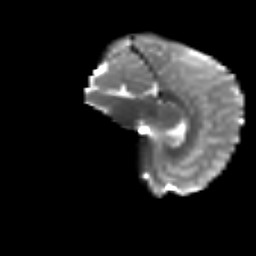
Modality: T2w
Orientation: sagittal
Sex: male
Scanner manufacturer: siemens
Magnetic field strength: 3 T
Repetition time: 5 s
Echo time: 0.071 s